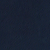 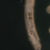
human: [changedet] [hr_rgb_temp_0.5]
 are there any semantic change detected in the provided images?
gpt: An elongated artificial island made of dredged sand and rocks appears in the sea.